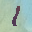
Label: 1